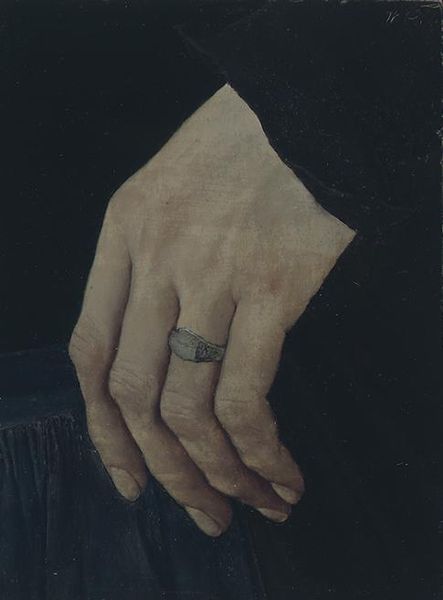
Titel: Linke Hand des "Mädchens mit der Nelke"
Künstler: Wilhelm Maria Hubertus Leibl
Standort: Karlsruhe
Institution: Staatliche Kunsthalle Karlsruhe
Schlagwörter: blau, dunkel, gemälde, hand, haut, mann, schatten, weiß, ausschnitt, braun, daumen, finger, frau, geste, grau, hell, kleid, licht, schmuck, schwarz, skizze, zeichnung, rot, tuch, beige, hochformat, malerei, rock, alt, jung, anatomie, arm, blass, falten, samt, silber, stein, tod, tot, trauer, ärmel, bild, portrait, öl, einsamkeit, geistlicher, gewand, gold, mantel, realismus, stoff, mutter, saum, frontal, gebeugt, kontrast, rosa, arbeit, schürze, taille, orang, gelenke, haltung, studie, bäuerin, romantik, bischof, weiblich, zeigefinger, detail, realistisch, schmal, faltig, tusch, verzierung, maler, faltenwurf, ölfarbe, knöchel, nagel, nägel, ring, bauer, galerie, fotografie, knochen, vier, hängen, offen, alter, fingerring, bayern, links, trostlos, kuppen, gebogen, hell-dunkel, manschette, tasche, kunst, ölmalerei, fürst, gravur, hell-dunkel kontrast, ehe, leben, leibl, hängend, fingernägel, schlaff, lässig, müde, adern, priester, edelstein, bleich, gefältelt, siegel, sauber, alte frau, rennaissance, fahl, sigel, ringfinger, treue, bund, teil, siegelring, nüchtern, ehering, sehnen, naturgetreu, heirat, handrücken, dunkeö, runzel, gemme, schmuckstück, kultur, kleiner finger, hellhäutig, fingernagel, bündchen, mittelfinger, empfindung, linke hand, runzelig, brillant, faltne, wilhelm leibl, fingerkuppen, linke, auf holz, close-up, normal, frauenhand, figernägel, knöcheö, silberring, #fingernägel, silberrin, alte hand, beicj, kein daumen, scharzes gewand, es haarlinke hand, die hand, der ring